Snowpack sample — Buffalo Mountain, Silverthorne, Colorado, USA (2/22/26, 2:02 PM MST)
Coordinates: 39.622, -106.113
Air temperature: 33 °F
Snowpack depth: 63 cm
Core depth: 50 cm
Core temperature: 26.6 °F
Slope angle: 11°, slope face: 116°
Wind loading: low
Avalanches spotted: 0
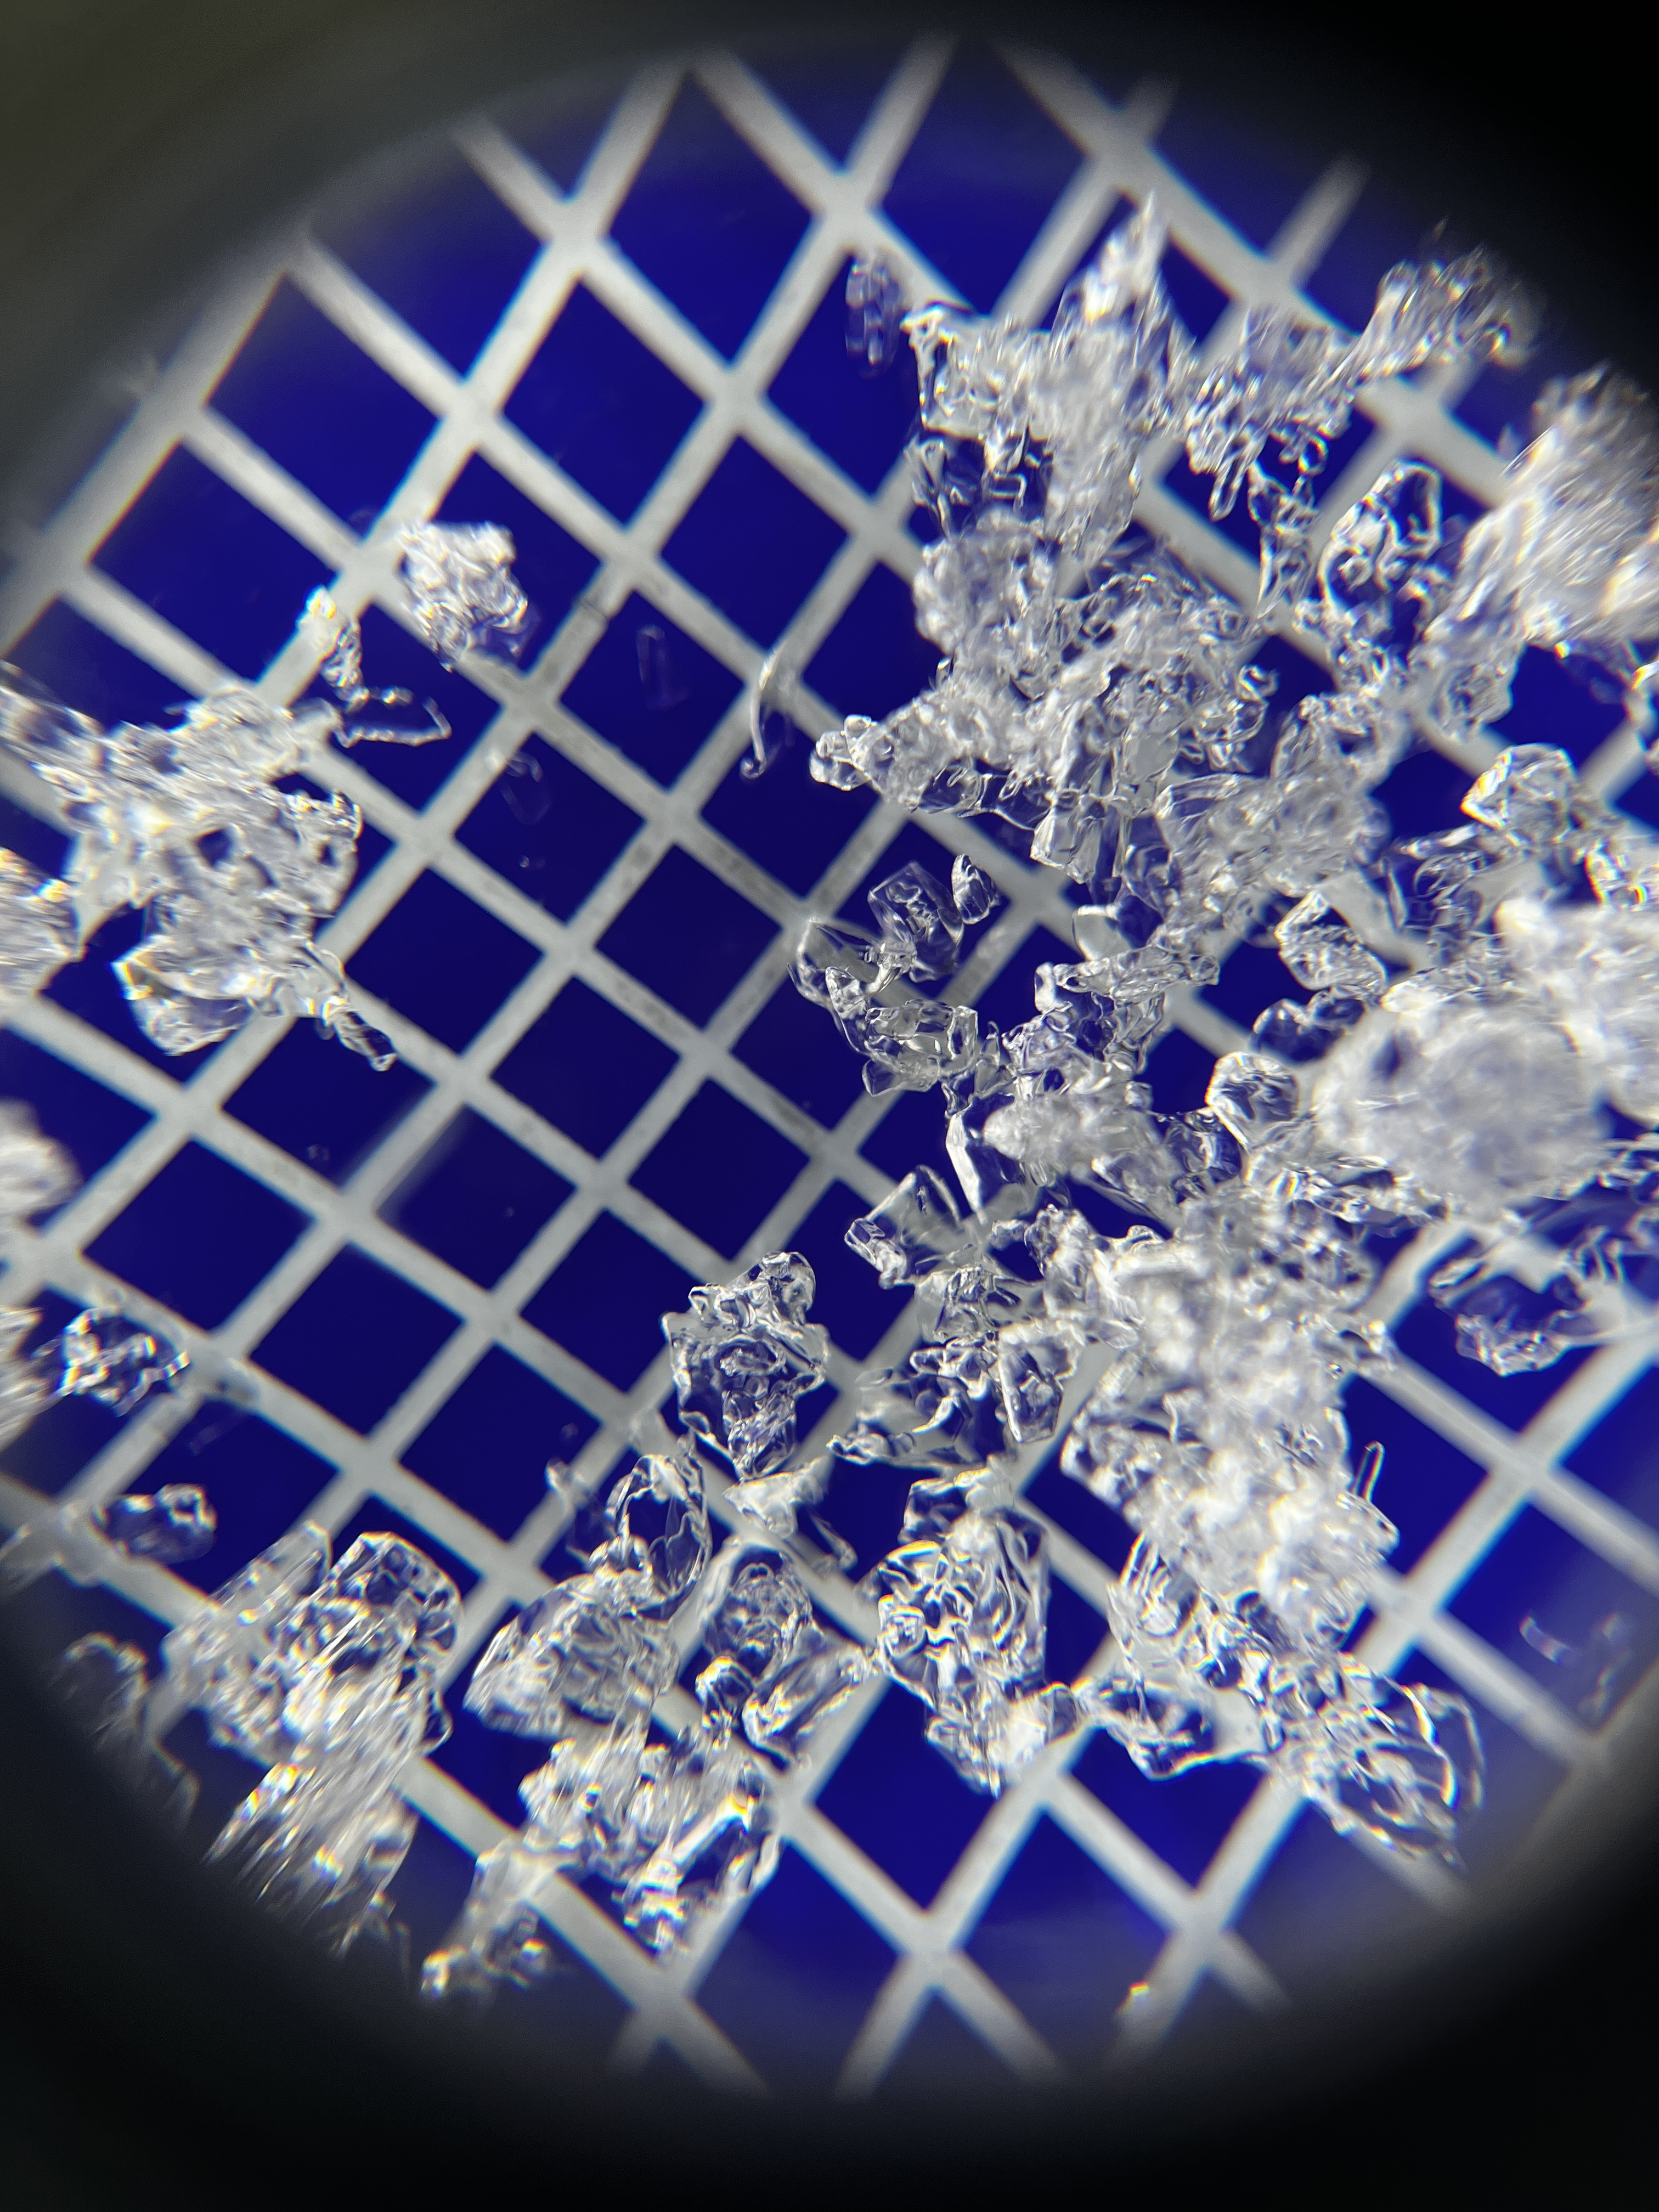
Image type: magnified_profile
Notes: In a firebreak similar to site 1, minimal wind loading with no spotted avalanches (not many faces in view though)